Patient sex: M
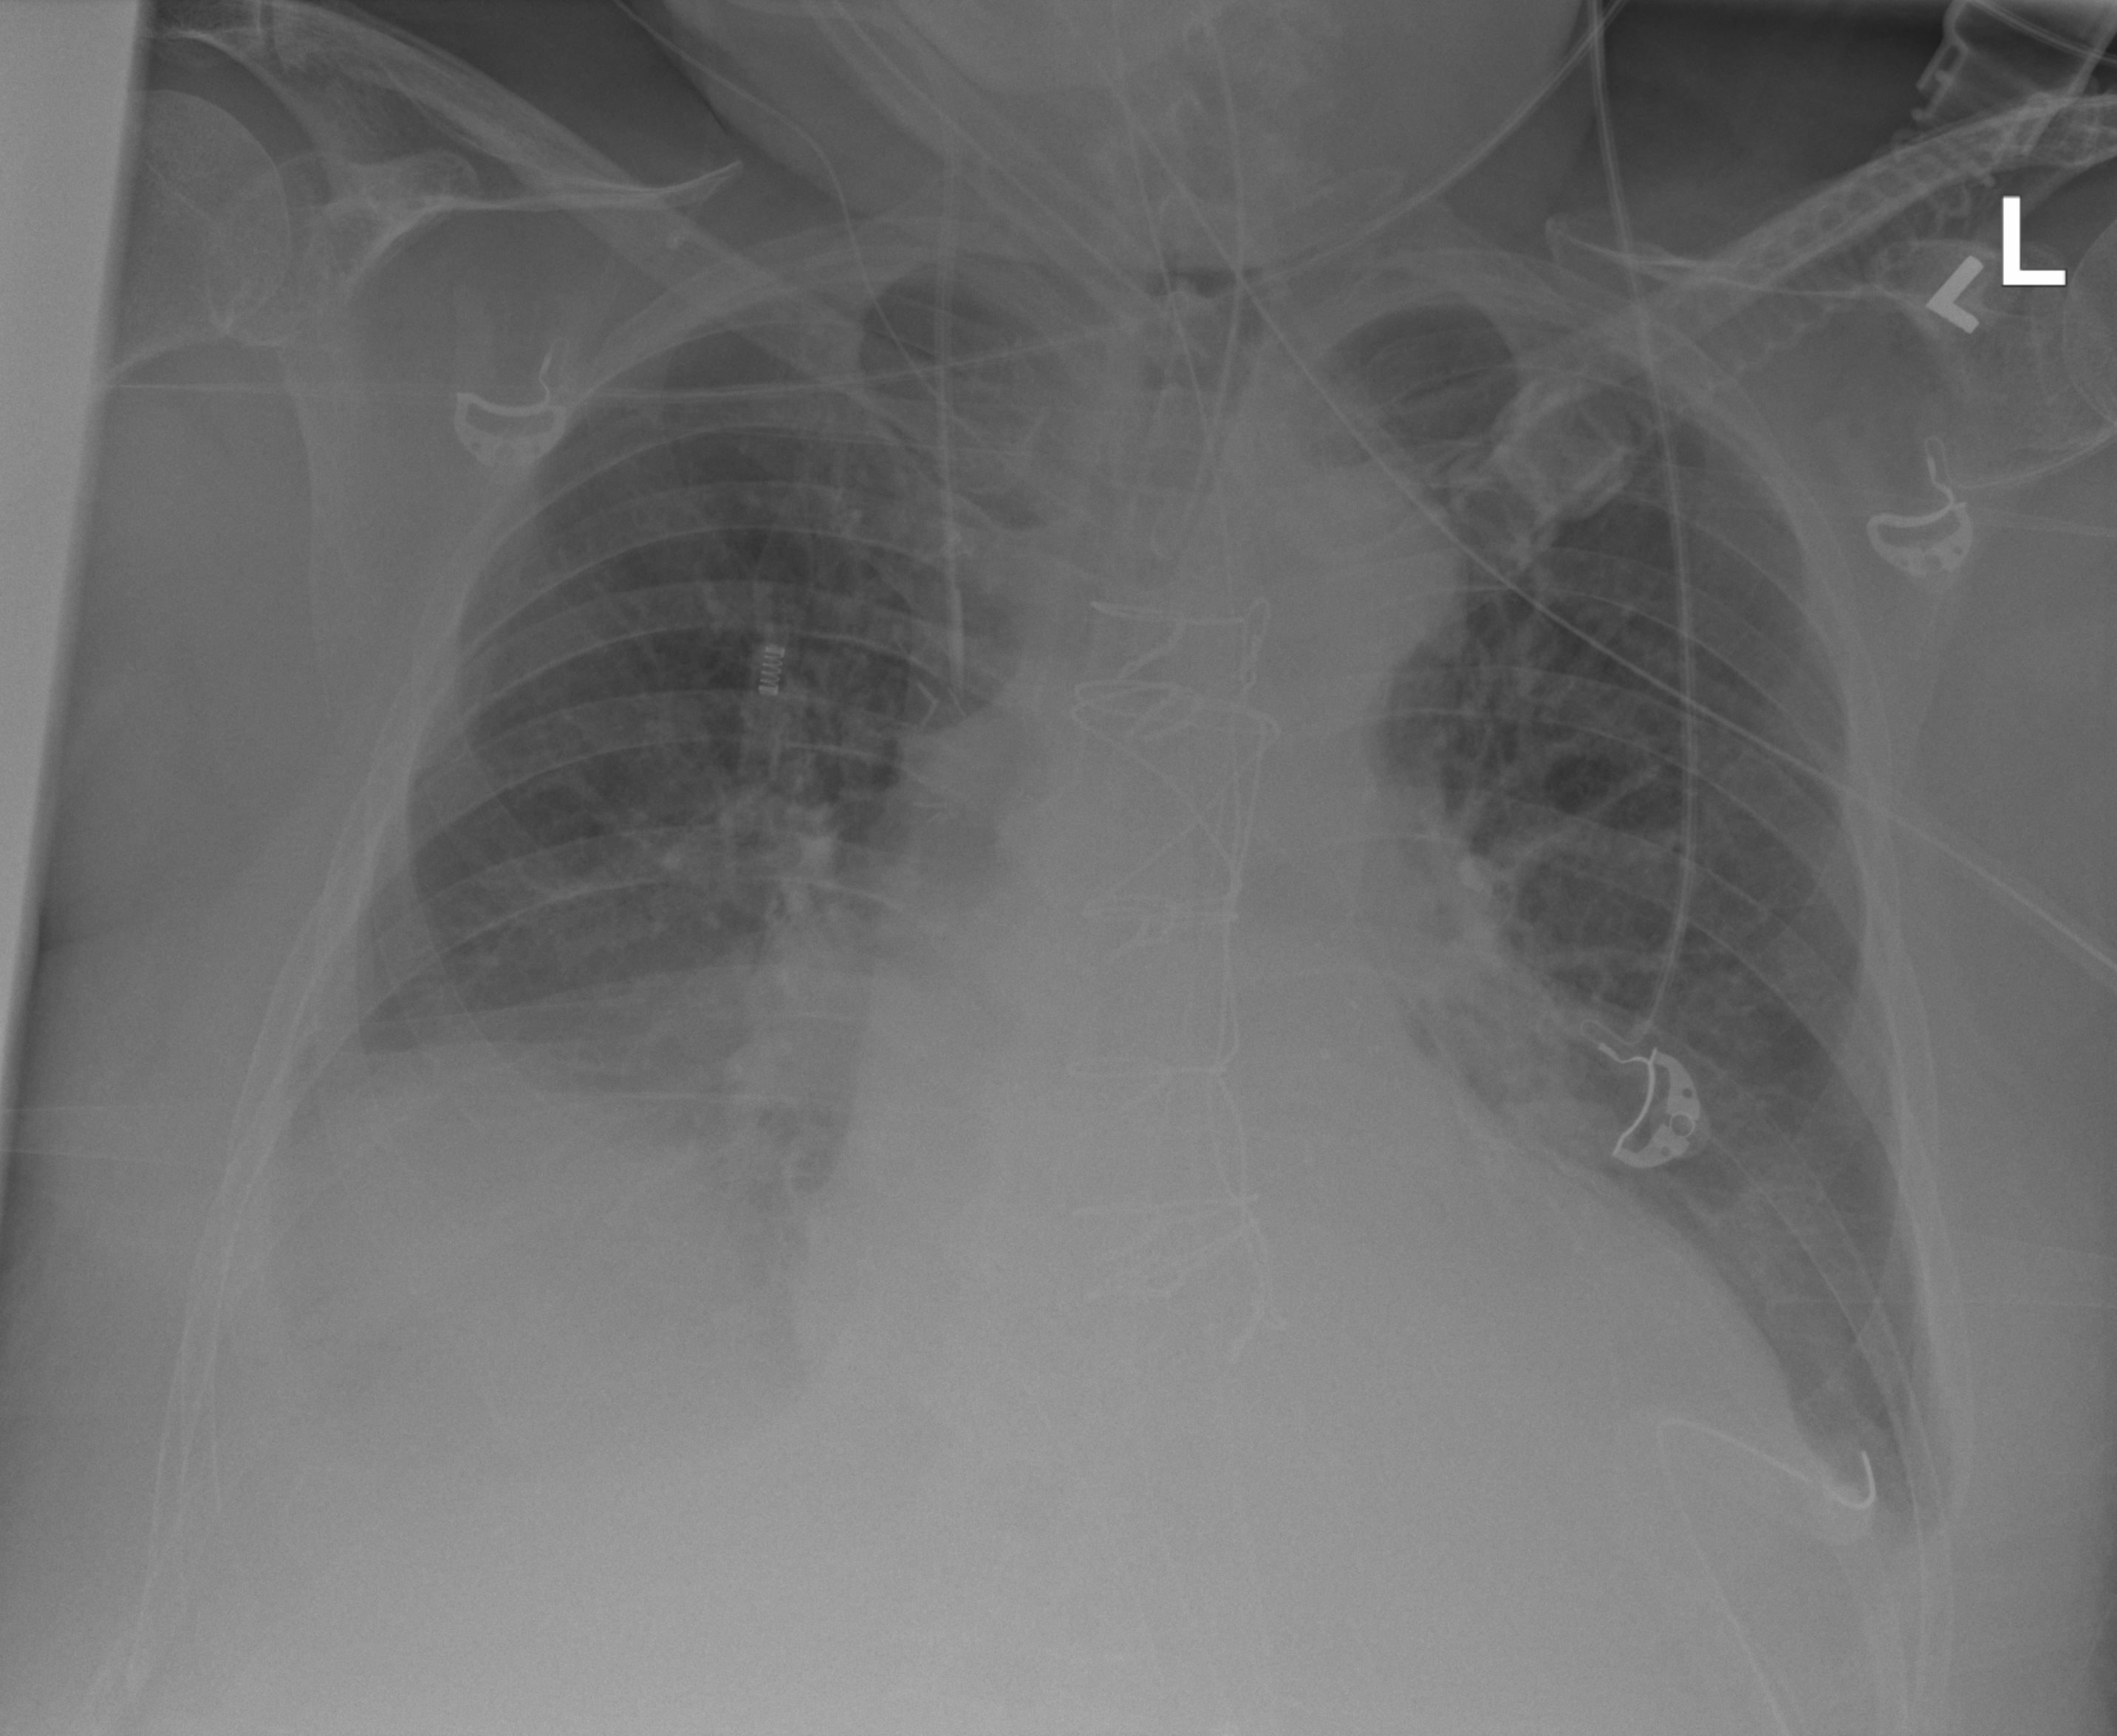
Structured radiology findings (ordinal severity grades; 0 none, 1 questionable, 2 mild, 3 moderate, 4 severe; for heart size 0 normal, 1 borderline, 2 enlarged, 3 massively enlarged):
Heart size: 2
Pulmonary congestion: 1
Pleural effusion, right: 2
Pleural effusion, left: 2
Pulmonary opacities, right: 0
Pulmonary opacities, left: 0
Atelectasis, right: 2
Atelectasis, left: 2